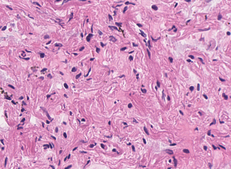
Tumor epithelial tissue: no
Tumor-associated stroma tissue: no
Normal tissue: yes